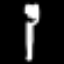
Label: fork